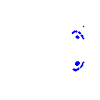
Particle: electron